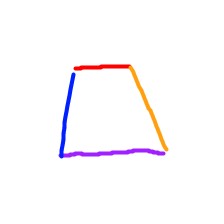
Shape: trapezoid